Question: I'm constructing this view where the user can edit multiple item and save one at the time with the 'Update' button.

I have trouble making the 'Update' button work. Here is the post method:
'''
[HttpPost, ActionName("Test")]
[ValidateAntiForgeryToken]
public async Task<IActionResult> TestPost(int? id)
{
if (id == null)
{
return NotFound();
}
var machinetoUpdate = await _context.Machines
.SingleOrDefaultAsync(s => s.Id == id);
if (await TryUpdateModelAsync(
machinetoUpdate,
"",
s => s.MchName, s => s.StoreID, s => s.PUnit, s => s.Status))
{
try
{
await _context.SaveChangesAsync();
}
catch (DbUpdateException)
{
ModelState.AddModelError("", "Unable to save changes. " +
"Try again, and if the problem persists, " +
"see your system administrator.");
}
return RedirectToAction("Test");
}
return View(machinetoUpdate);
}
'''
I have the problem in this line. The ActionResult is expecting the 'id' of the Machine been updated
'''
public async Task<IActionResult> TestPost(int? id)
'''
but since I'm not updating a single item I suppose I could send the 'id' with the Update button onclick? At this moment the button is doing nothing.
This is the code for each button:
'''
<div class="form-group">
<div class="col-md-offset-2 col-md-10">
<input id="@item.Id" type="submit" value="Update" class="btn btn-default" />
</div>
</div>
'''
How can I make this work?
Thanks in advance
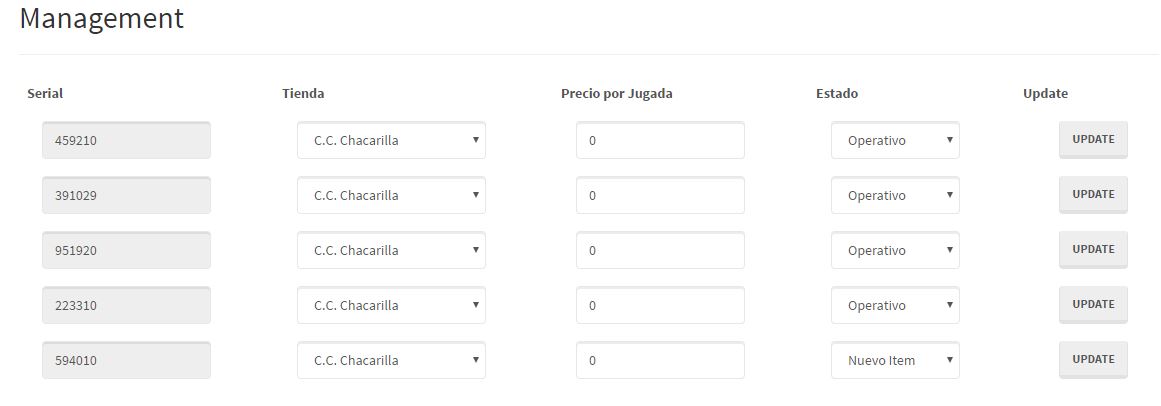
Answer: Yes you need to send the id with the request. You can use JavaScript for this or use a separate form per row with a different destination url set. The id can be part of the route like /123 or a query string like ?123 or a hidden form field.